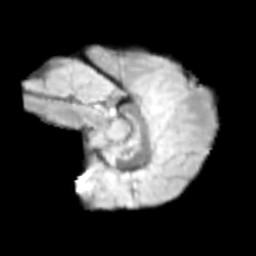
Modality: T2w
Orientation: sagittal
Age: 9
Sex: male
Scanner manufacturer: siemens
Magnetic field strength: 3 T
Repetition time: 3.8 s
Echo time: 0.07 s